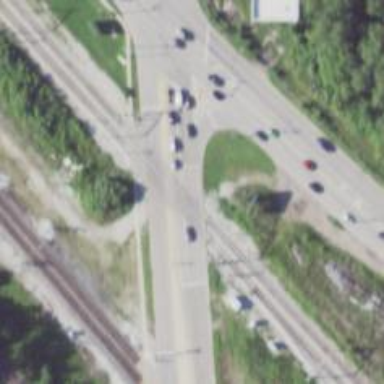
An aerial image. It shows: Crossing for the railway.